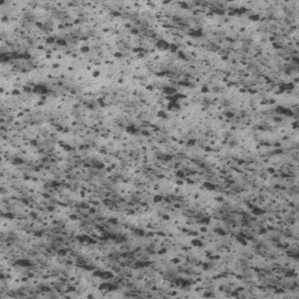
Label: frost